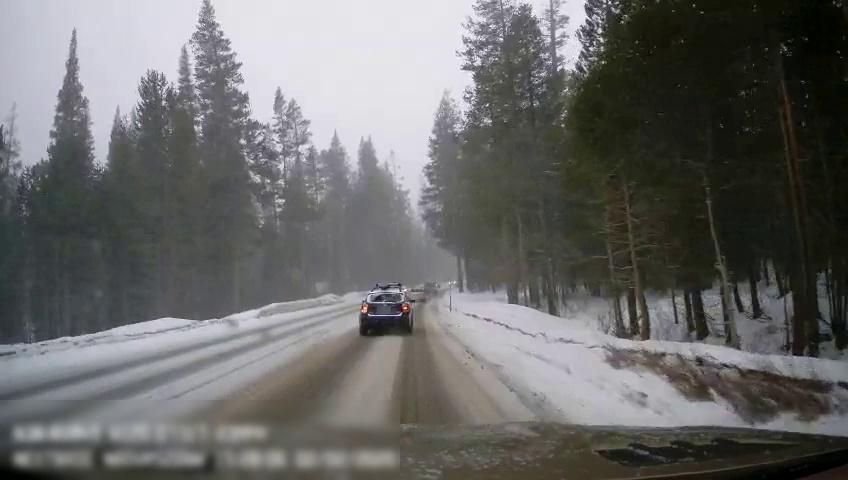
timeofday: Day
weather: Snowy
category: Drivable Space
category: Vehicles | Truck
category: Vehicles | Car
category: Vehicles | SUV